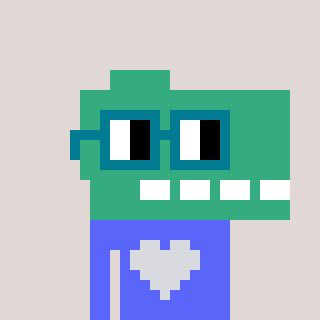
a pixel art character with square dark green glasses, a dino-shaped head and a purple-colored body on a warm background